Question: Recently, I use Vim as my editor while programming Ruby, but I don't know if I can do that in Vim. Let's say in my Vim, I already have 2 vertical split windows named 'A' and 'B' like this:

And then I hit 'gf' to jump to the source file 'xyz.rb' if I park the cursor under the 'require' statement, but it will show in the same window 'A' by default.
Is there any shortcuts or quick combo that I can open or show the source file 'xyz.rb' in the opened 'B' split window? (and even if the window 'B' doesn't exist yet, create one automatically)
I've check the manual, and it does has some ways to show 'xyz.rb' in different horizontal split window or a new tab, but is it possible if I want to show it in specify opened split window 'B'.
thanks :)
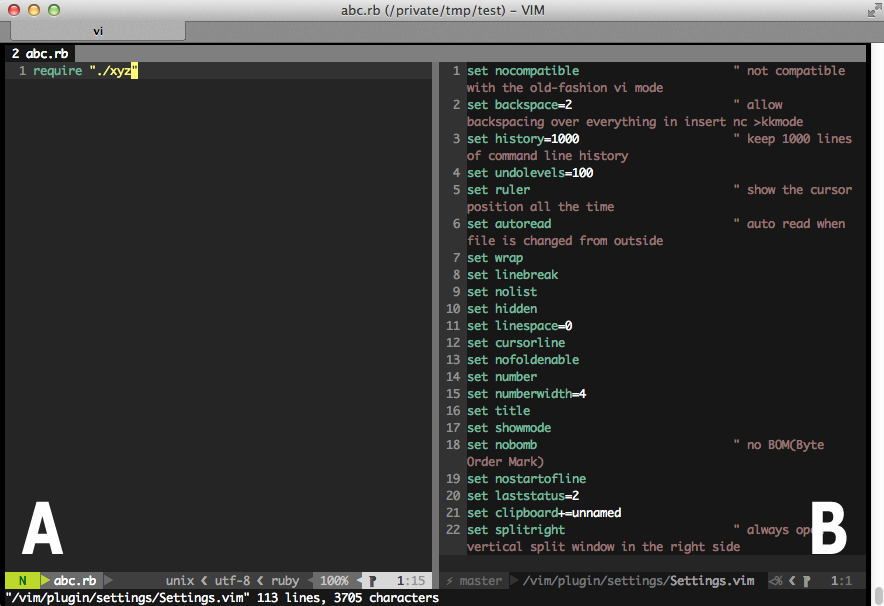
Answer: The functionality you describe is already present in the form of a 'preview window'.
You could map a key (e.g. ) to something like
'''
:exec 'pedit ' . expand('<cfile>')
'''
This will open the filename under the cursor in the window. A new preview window will be opened if none exists. See <URL> for more information.
Use (or ':pclose') to close the preview window